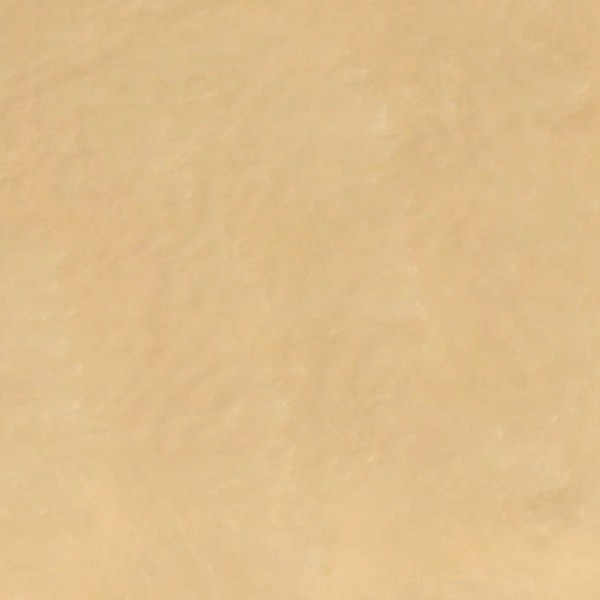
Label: Desert